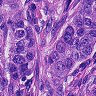
Metastatic tissue present: yes